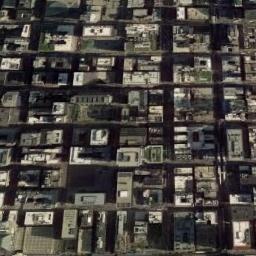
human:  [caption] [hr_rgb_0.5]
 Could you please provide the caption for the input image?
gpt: There are many dense tall buildings and several roads and many trees in a business district .

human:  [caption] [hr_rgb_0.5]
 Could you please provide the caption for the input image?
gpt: A dense commercial area has lots of buildings and some roads go through the commercial area .

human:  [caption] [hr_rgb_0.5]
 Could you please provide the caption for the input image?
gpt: The commercial area is consist of many buildings .

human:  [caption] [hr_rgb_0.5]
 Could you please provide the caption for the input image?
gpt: There are many buildings arranged neatly on a commercial area .

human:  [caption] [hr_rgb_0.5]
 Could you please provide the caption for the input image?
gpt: The buildings are very dense .